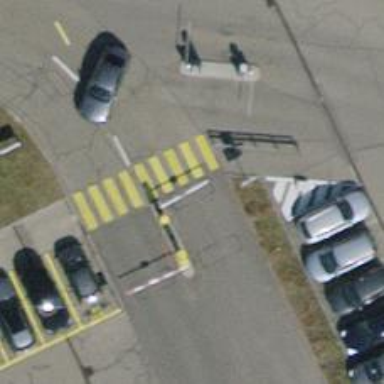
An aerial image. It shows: Lift gate barrier.